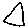
Label: triangle